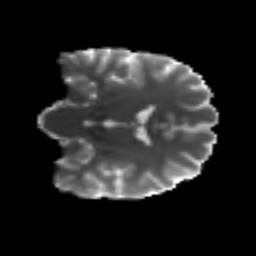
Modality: T2w
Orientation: coronal
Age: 29
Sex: female
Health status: ill
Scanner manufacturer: siemens
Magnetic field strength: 3 T
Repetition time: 6.5 s
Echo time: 0.062 s